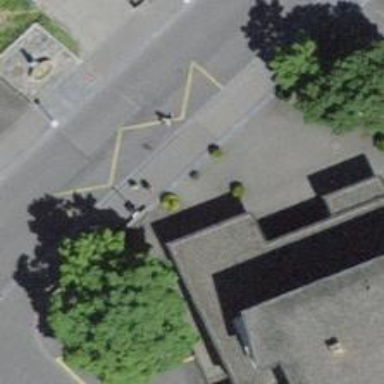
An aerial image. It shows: Bus stop with platform for public transport.